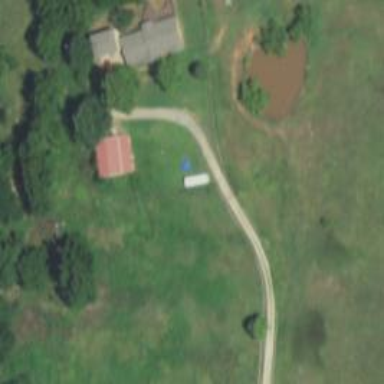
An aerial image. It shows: Driveway leading to service road.